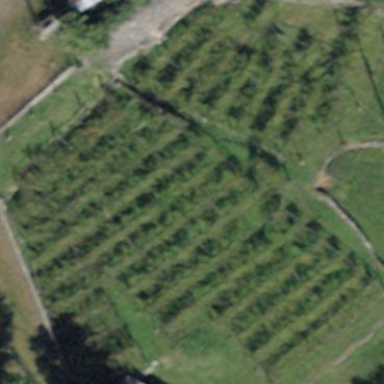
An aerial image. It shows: Vineyard where grapes are grown.